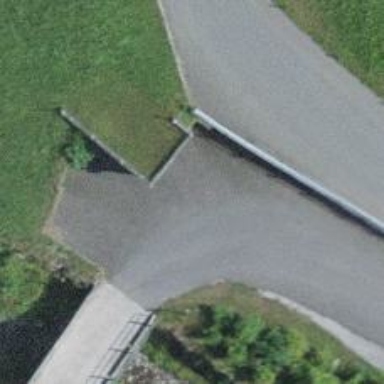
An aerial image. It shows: Bench for seating.